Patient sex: M
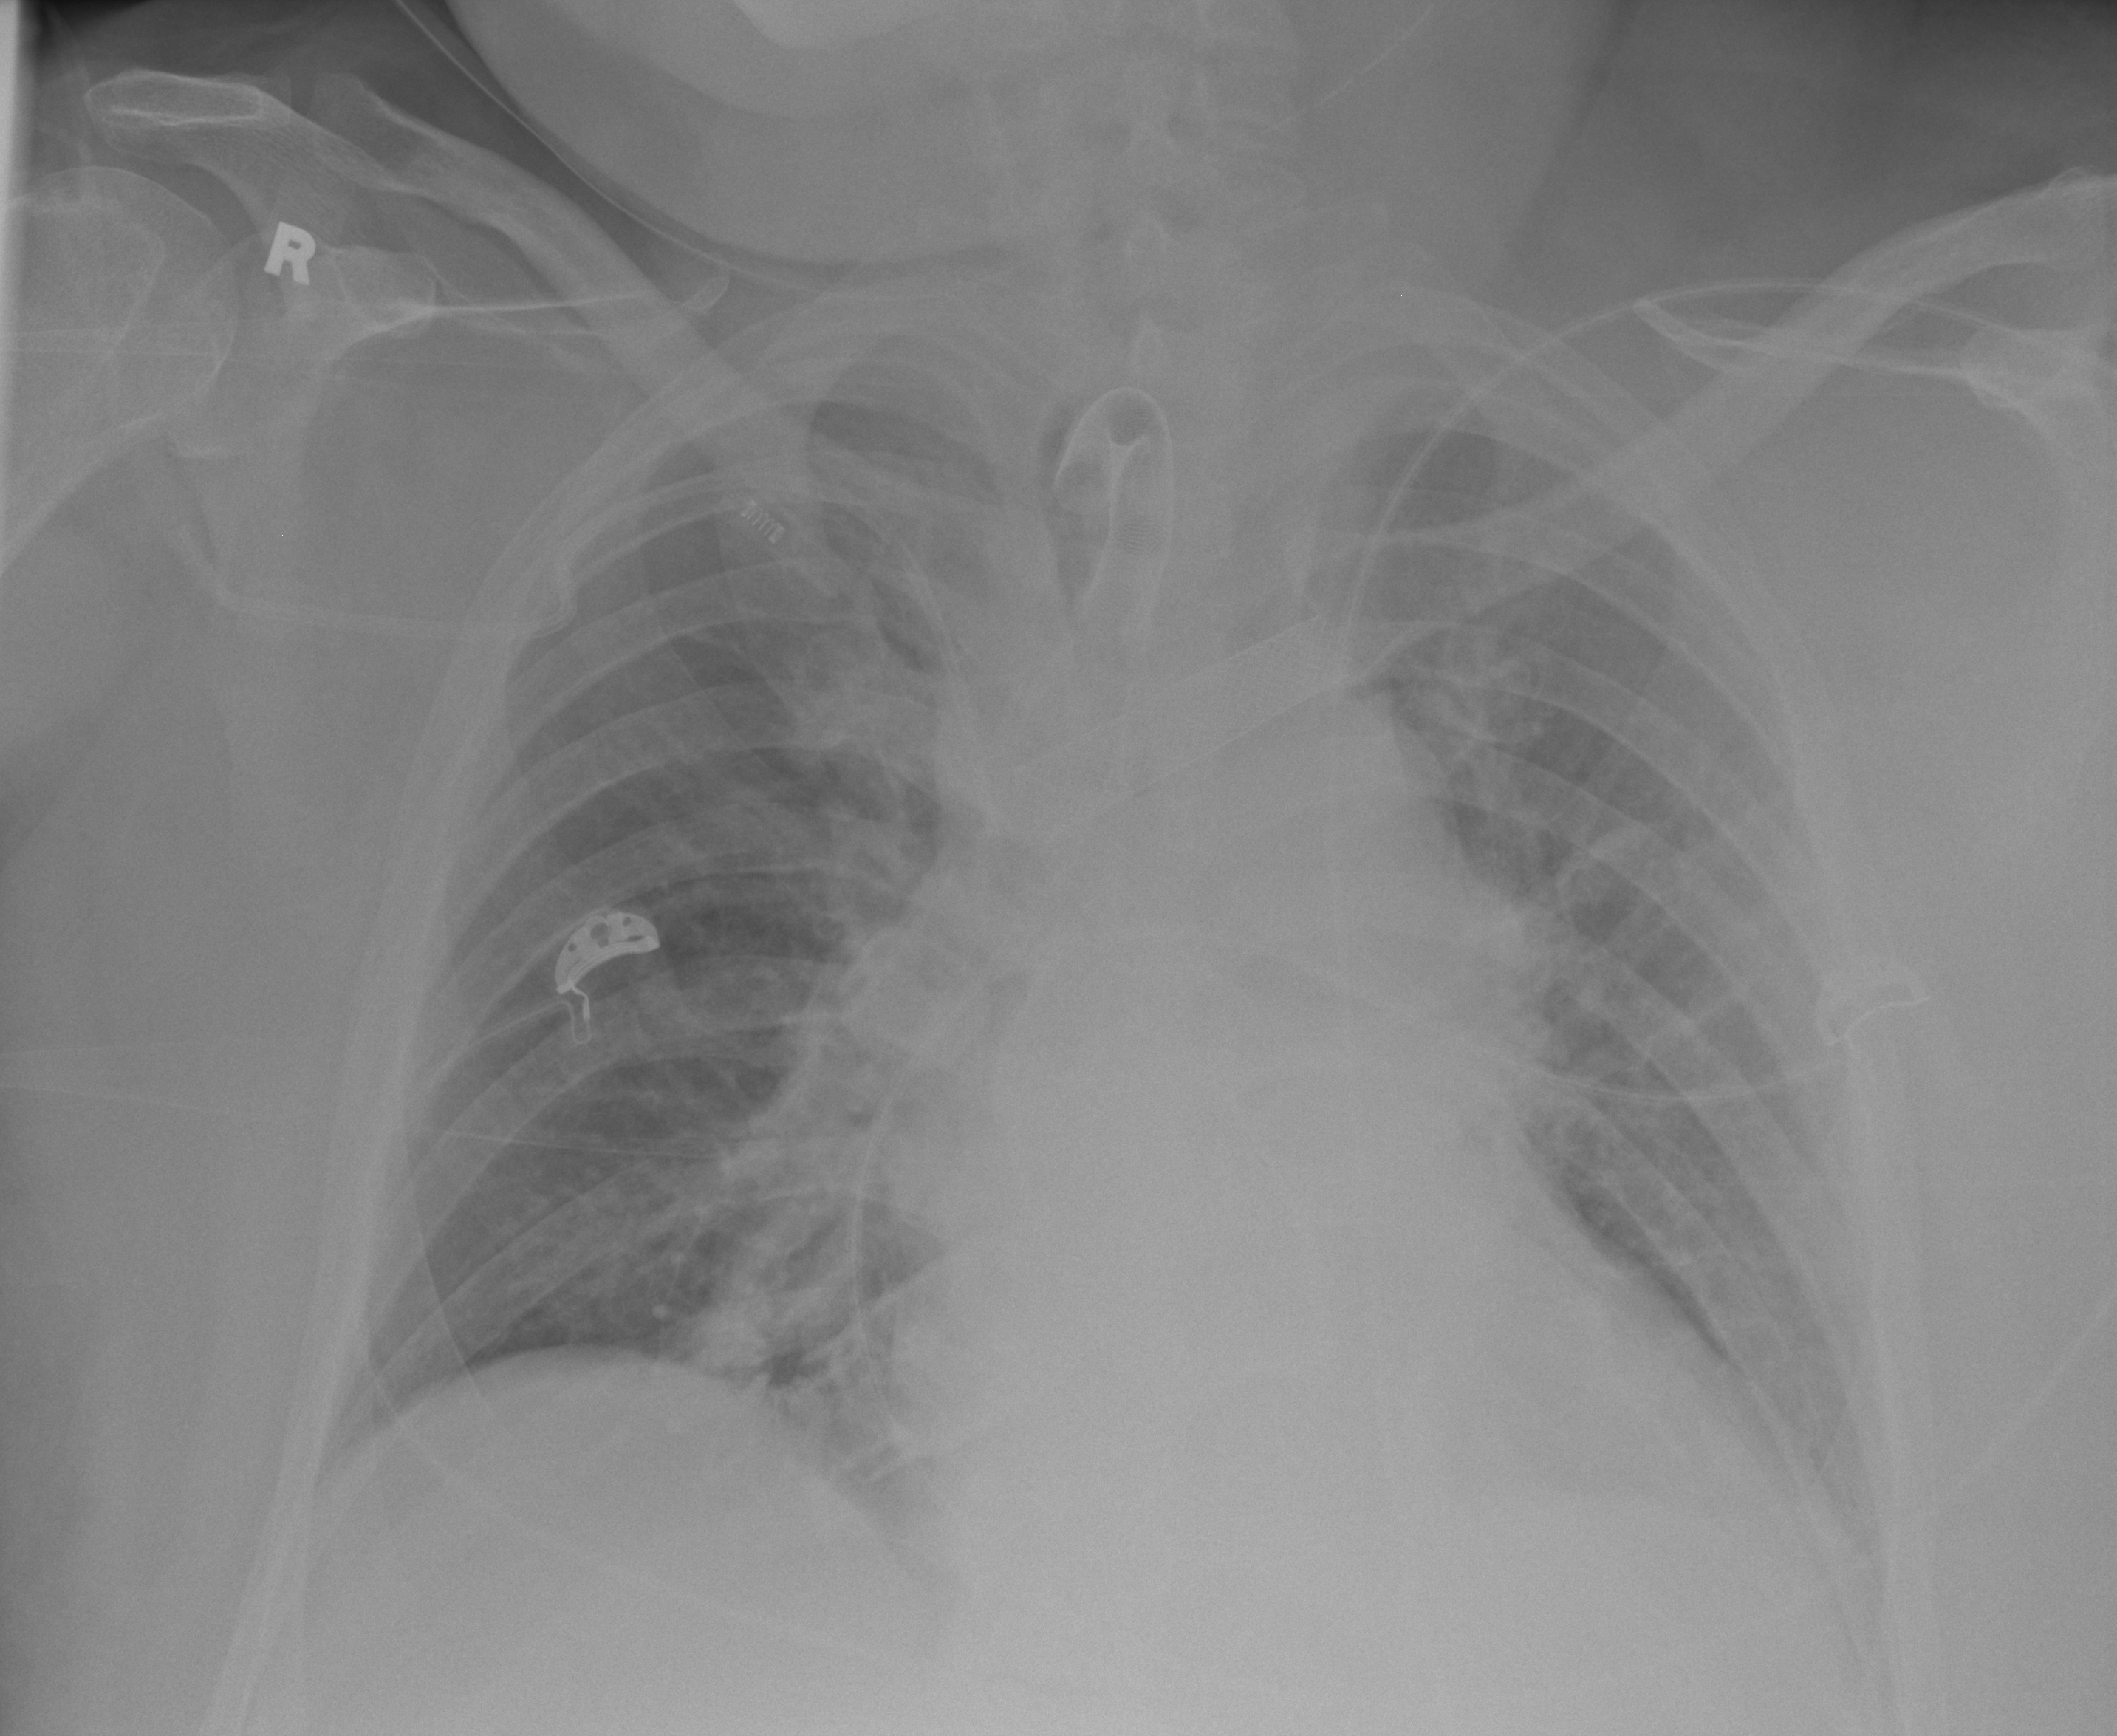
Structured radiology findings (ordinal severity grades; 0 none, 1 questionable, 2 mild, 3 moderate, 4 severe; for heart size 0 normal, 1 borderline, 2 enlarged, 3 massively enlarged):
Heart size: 2
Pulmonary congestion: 3
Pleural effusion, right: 0
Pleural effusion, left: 0
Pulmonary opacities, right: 2
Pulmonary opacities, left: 2
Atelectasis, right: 0
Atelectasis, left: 0